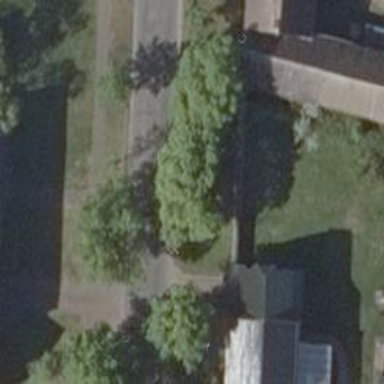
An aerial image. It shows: Deciduous tree with broadleaved leaves.